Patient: sex M, age 71
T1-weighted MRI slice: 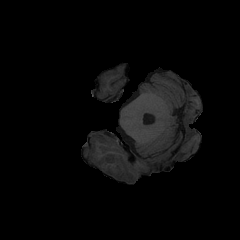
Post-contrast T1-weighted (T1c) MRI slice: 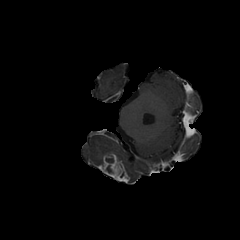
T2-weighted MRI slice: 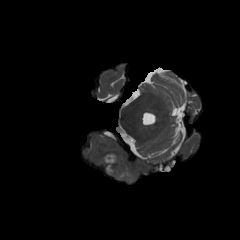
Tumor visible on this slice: yes
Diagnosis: Glioblastoma, IDH-wildtype
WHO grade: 4